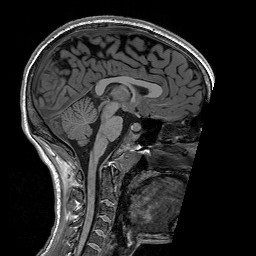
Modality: T1w
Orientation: sagittal
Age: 25
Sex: female